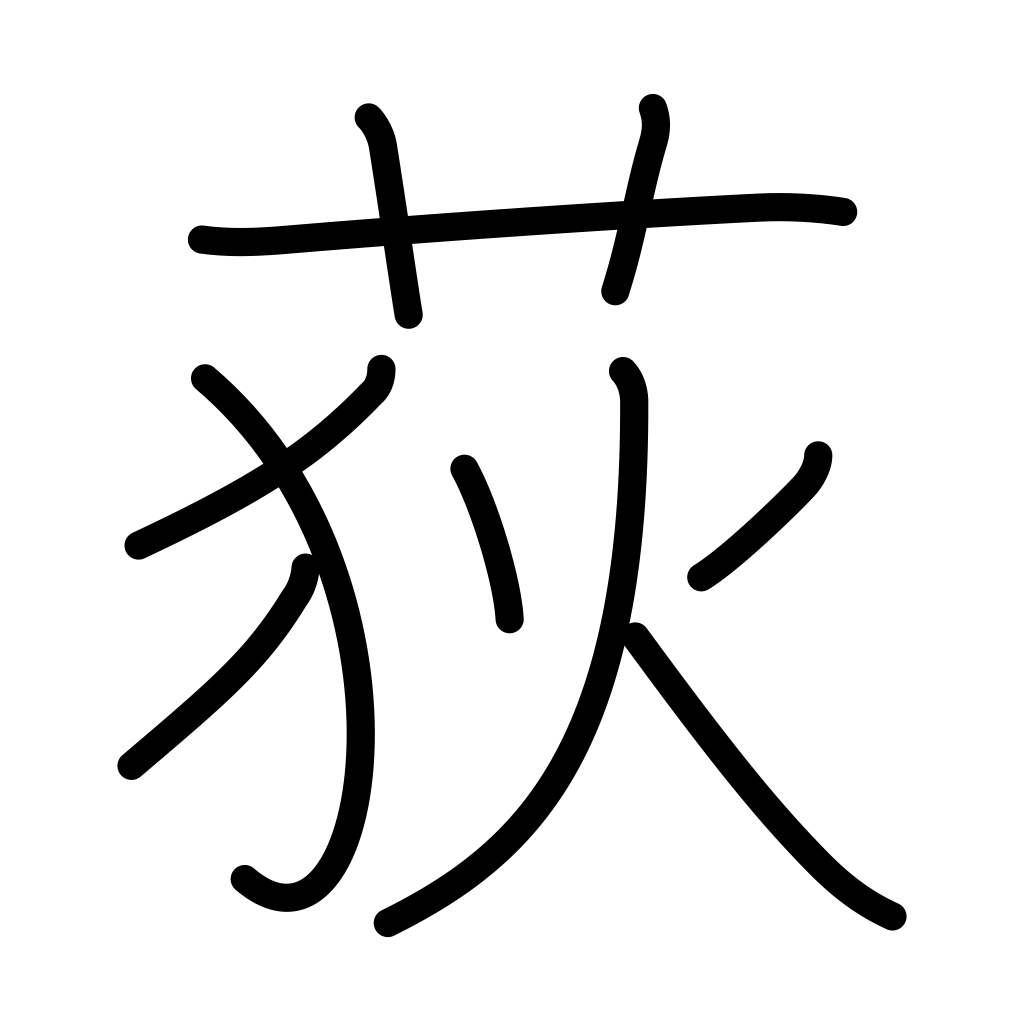
Meaning: reed, rush